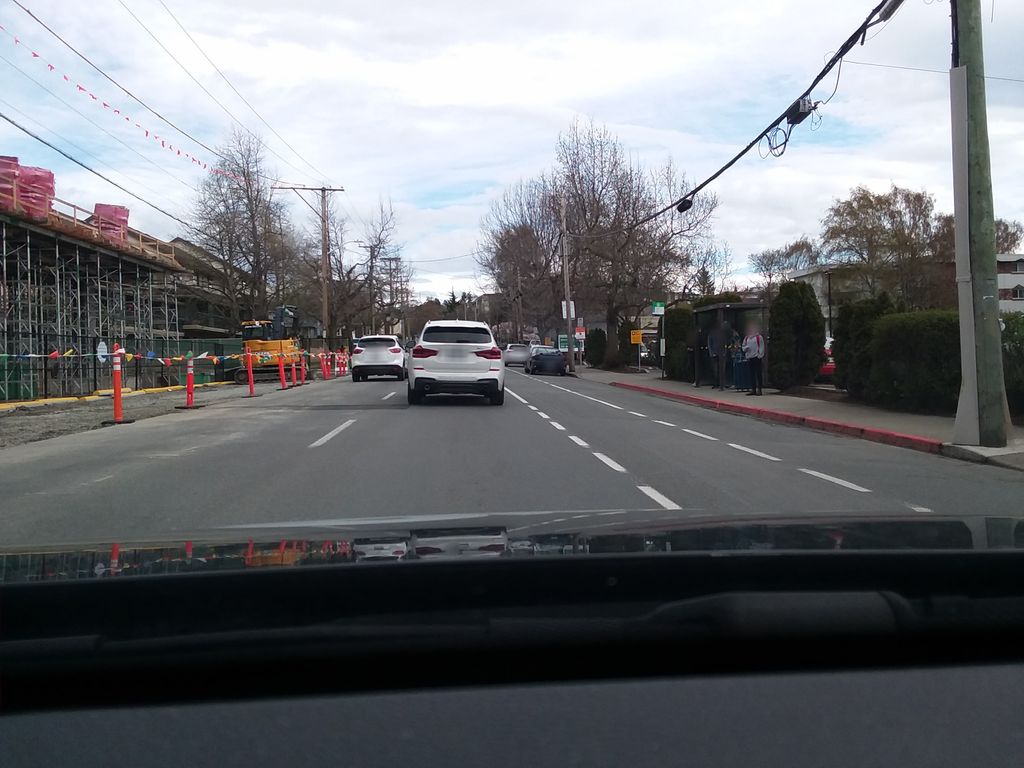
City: victoria